Question: I would like to understand what the best way of dealing with the following scenario is:
I have old serialized instances of my DataSet persisted to disk.
I am introducing a new field on the DataSet.

When the older xml versions of the DataSet are read in, they are read in as DBNulls.
It attempts to cast the DBNull to an int and barfs on trying to access the value in the field.
The behavior I desire is that it would default to 0 if it can't find the element corresponding to the new field in the serialized DataSet.
The options I have identified are:
(1) Wherever I try to access the field, I can setup a catch block (InvalidCastException) and set the field's value to 0.
(2) Change the DataSet.Designer.cs to change the behavior on seeing DBNulls. The file is auto-generated though and I don't think its a good place to make the change.
I don't like (1) or (2) and I am wondering if there is a more elegant solution out there.
Any suggestions/help would be greatly appreciated!
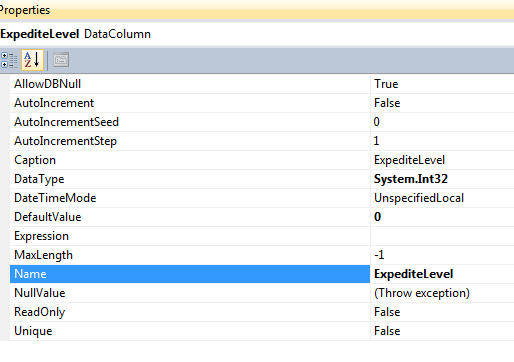
Answer: Discovered that there is a very simple and elegant solution out there.
All I needed to do was to flip the AllowDBNull property to have value 'False' instead of 'True'.

I wish this behavior had been documented more explicitly here:
<URL>